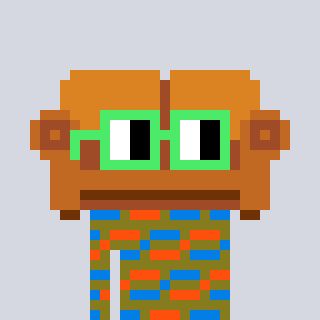
a pixel art character with square light green glasses, a couch-shaped head and a gunk-colored body on a cool background